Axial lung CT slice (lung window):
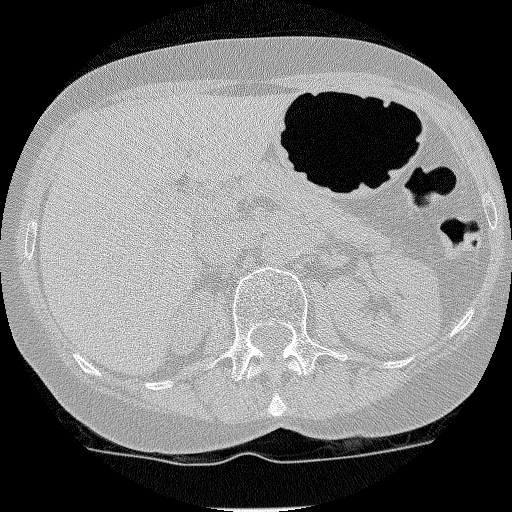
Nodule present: no